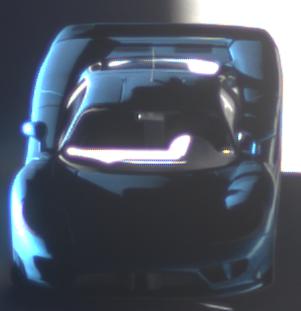
Make: Saleen
Model: S7
Detailed model: -
Model produced from: 2000
Model produced until: 2008
Doors: 2
Color: blue
Road condition: dry road
Daytime: sunrise or sunset
Contrast: high contrast